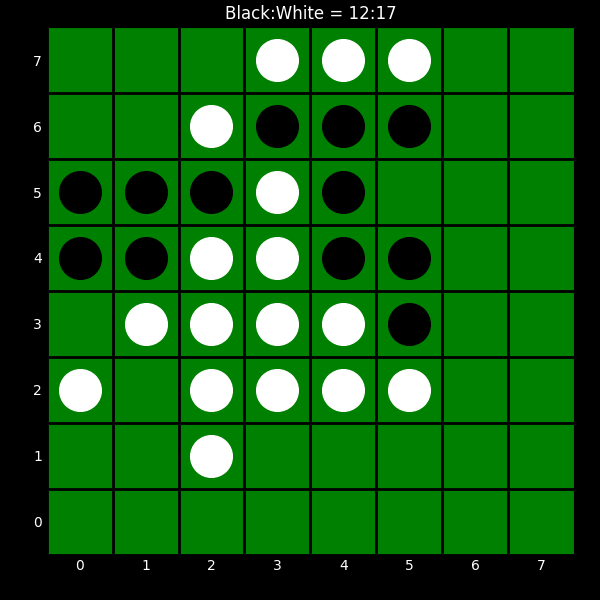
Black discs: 12
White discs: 17